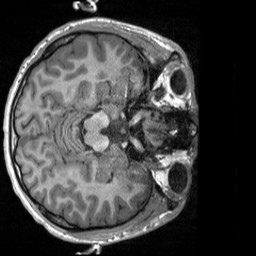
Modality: T1w
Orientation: axial
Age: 21
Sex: male
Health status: healthy
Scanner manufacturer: siemens
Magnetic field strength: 3 T
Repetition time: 2 s
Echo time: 0.00232 s